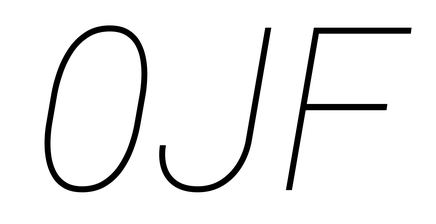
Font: Roboto-Italic_Thin_Italic